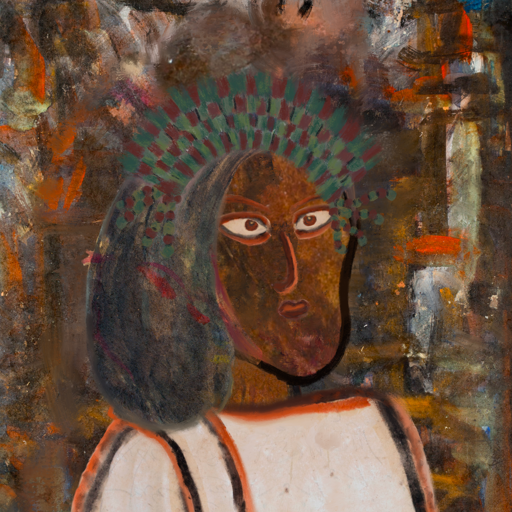
Background: GypsyQueen, Head And Neck Side: Mosgoul, Face Side: Roy_Bahadur, Bust: Roy_Bahadur, Hair Side: Gypsy_Mother, Head Accessory: After_Raid_Crown, Second Necklace: Blank, Necklace: Blank, Baby: Blank